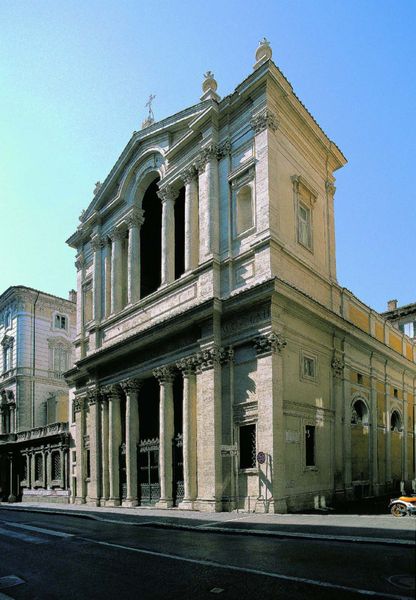
Titel: Sta. Maria in Via Lata in Rom
Künstler: Pietro da Cortona
Standort: Rom, S. Maria in Via Lata (EU - I - Latium)
Schlagwörter: dunkel, fenster, starsse, strasse, säule, säulen, weiss, gebäude, haus, architektur, stein, gitter, kirche, renaissance, relief, schiff, ansicht, bogen, fassade, italien, giebel, treppe, seitenansicht, foto, eingang, arkade, kreuz, rom, portal, sonnenschein, macht, korinthisch, stadtbild, serliana, vorhalle, palladiomotiv, mächtig, klasizismus, säuken